Question: i am developing an app, which display the curve colored like this and the length of it i can change (in code), but i don't know how to do that, can anybody help me:
Thank you !
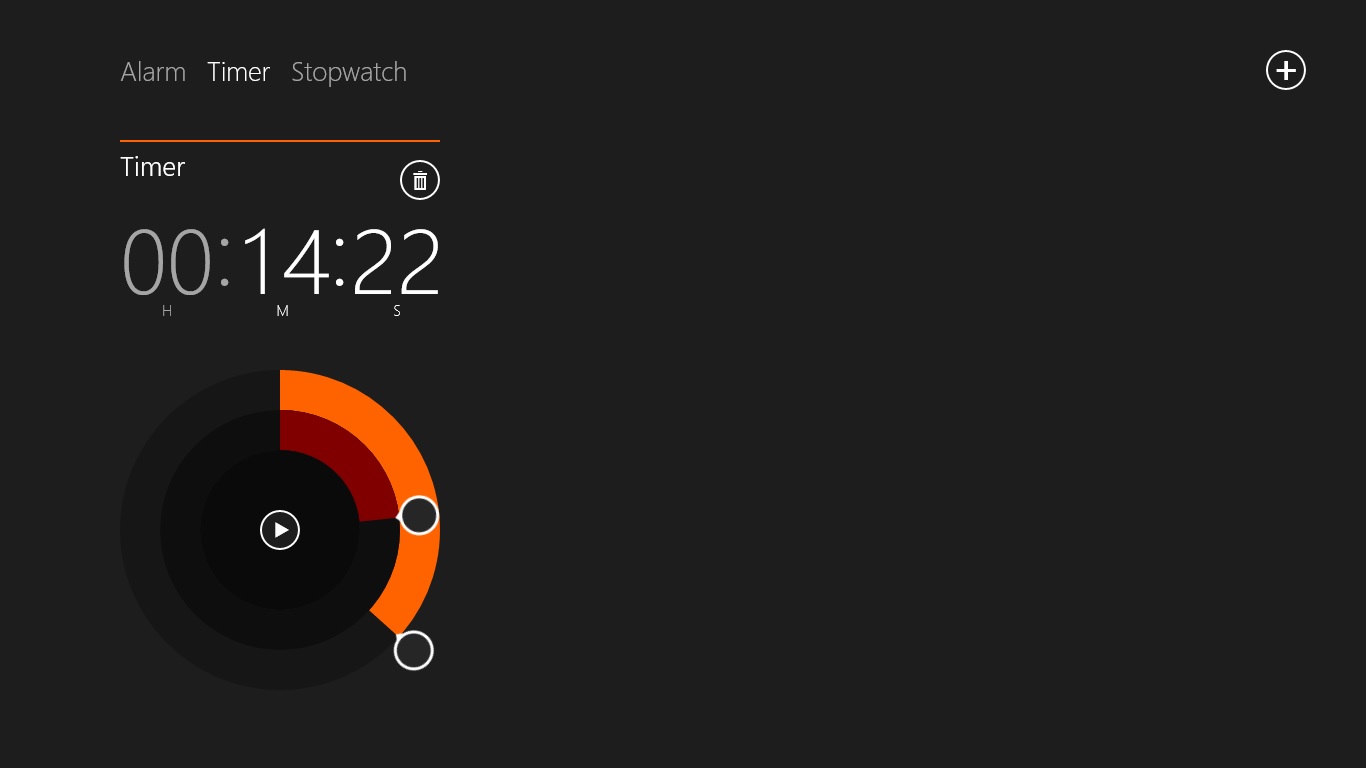
Answer: Jerry Nixon posted <URL> on creating this exact same control.
It builds on a previous <URL>.